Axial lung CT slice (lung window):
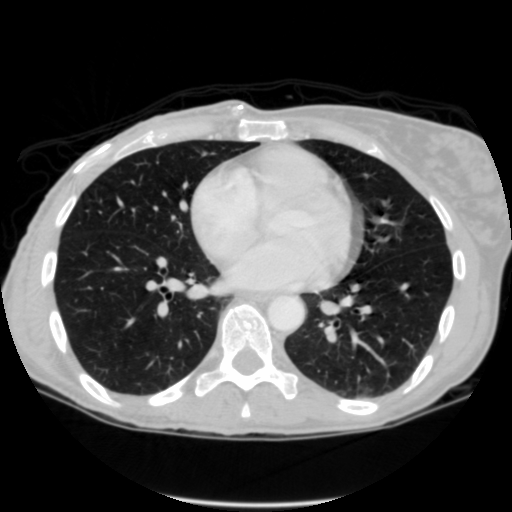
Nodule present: no